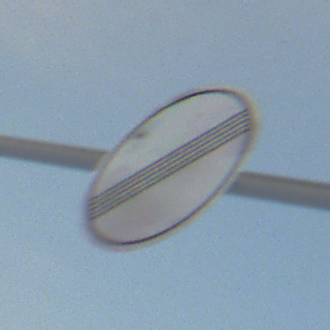
Verkehrszeichen: EndeSaemtlicherBegrenzungen
Umgebung: Outdoor, Nature
Tageszeit: SunriseSunset
Wetter: PartlyCloudy
Licht: Natural
Jahreszeit: NotSpecified
Kontrast: LowContrast